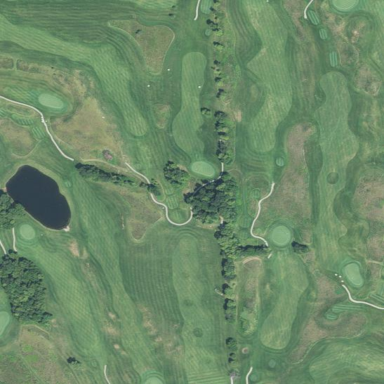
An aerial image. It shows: Golf course surrounded by greenery.